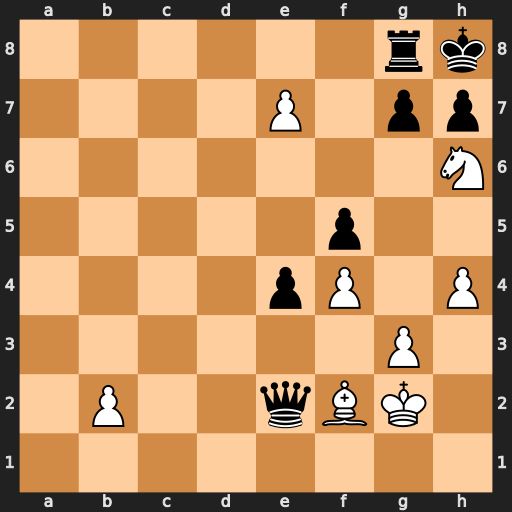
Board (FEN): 6rk/4P1pp/7N/5p2/4pP1P/6P1/1P2qBK1/8
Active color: w
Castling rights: -
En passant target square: -
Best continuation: Nf7#